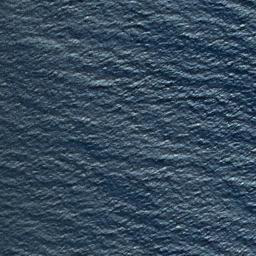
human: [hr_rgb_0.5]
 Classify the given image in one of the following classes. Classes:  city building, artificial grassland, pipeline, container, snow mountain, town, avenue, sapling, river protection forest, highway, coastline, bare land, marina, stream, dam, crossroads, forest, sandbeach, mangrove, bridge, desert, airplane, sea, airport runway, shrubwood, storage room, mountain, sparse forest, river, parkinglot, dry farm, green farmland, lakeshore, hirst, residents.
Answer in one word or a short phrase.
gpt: sea